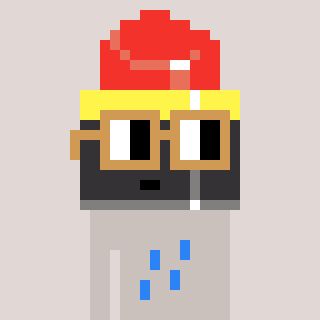
a pixel art character with square brown glasses, a lipstick-shaped head and a foggrey-colored body on a warm background